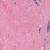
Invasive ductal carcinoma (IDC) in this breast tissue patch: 1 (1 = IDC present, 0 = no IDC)